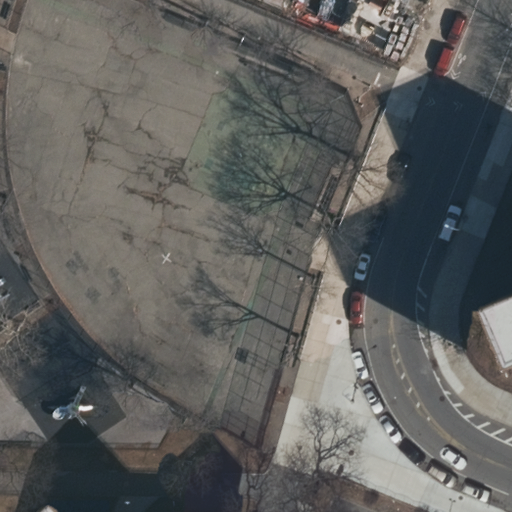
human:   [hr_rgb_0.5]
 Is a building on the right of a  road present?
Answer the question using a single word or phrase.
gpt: yes

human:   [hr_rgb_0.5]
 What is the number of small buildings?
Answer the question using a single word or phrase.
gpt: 1

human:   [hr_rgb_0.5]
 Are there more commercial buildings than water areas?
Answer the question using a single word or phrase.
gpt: no

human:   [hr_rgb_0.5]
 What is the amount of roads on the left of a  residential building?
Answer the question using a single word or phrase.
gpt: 10

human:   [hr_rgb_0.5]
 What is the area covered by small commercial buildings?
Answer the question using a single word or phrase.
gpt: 0m2

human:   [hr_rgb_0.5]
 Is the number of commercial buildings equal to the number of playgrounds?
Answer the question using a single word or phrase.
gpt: no

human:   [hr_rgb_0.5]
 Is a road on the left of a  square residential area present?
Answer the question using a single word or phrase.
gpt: no

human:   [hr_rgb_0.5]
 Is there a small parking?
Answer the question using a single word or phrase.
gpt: yes

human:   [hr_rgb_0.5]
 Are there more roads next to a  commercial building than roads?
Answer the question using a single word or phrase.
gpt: no

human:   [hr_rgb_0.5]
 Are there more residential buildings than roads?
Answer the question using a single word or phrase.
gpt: no

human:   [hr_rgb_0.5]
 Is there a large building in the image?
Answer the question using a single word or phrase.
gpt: yes

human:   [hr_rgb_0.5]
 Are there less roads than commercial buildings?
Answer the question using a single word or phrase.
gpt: no

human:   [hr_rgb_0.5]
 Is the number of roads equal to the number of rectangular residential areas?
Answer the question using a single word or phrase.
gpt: no

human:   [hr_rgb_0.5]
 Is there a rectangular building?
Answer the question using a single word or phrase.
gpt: yes

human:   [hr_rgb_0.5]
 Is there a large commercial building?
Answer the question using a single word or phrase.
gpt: no

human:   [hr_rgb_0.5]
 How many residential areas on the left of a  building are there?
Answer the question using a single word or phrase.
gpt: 0

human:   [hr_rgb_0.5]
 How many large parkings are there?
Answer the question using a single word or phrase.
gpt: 0

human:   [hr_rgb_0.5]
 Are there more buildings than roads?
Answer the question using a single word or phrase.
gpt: no

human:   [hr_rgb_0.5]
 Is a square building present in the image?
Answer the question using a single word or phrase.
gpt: no

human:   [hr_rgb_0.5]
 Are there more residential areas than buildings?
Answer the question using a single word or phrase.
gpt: no

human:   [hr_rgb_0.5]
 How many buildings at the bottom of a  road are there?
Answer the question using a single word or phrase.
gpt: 2

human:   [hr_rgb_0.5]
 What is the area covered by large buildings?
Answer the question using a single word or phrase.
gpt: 1059m2

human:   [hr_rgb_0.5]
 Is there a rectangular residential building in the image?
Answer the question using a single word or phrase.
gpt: yes

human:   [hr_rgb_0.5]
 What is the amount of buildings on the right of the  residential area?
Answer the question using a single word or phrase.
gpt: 0

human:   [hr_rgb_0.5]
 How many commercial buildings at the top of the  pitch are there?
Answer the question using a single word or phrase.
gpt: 0

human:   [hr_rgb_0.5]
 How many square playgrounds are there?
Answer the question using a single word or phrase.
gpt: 0

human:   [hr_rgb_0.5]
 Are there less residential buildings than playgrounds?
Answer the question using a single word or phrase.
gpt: no

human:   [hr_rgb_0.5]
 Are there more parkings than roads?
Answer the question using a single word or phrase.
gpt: no

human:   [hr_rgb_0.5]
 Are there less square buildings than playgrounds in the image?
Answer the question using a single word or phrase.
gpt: yes

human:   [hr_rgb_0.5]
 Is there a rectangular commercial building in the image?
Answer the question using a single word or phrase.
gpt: no

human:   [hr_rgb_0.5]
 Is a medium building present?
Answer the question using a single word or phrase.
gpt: no

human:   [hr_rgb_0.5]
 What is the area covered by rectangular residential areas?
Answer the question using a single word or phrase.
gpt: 10627m2

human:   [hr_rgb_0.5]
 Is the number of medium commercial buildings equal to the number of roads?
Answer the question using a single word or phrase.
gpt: no

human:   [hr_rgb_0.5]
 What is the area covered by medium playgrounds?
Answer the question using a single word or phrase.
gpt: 0m2

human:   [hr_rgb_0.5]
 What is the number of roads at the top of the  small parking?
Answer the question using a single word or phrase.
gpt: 8

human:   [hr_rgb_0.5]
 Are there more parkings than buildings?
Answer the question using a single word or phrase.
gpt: no